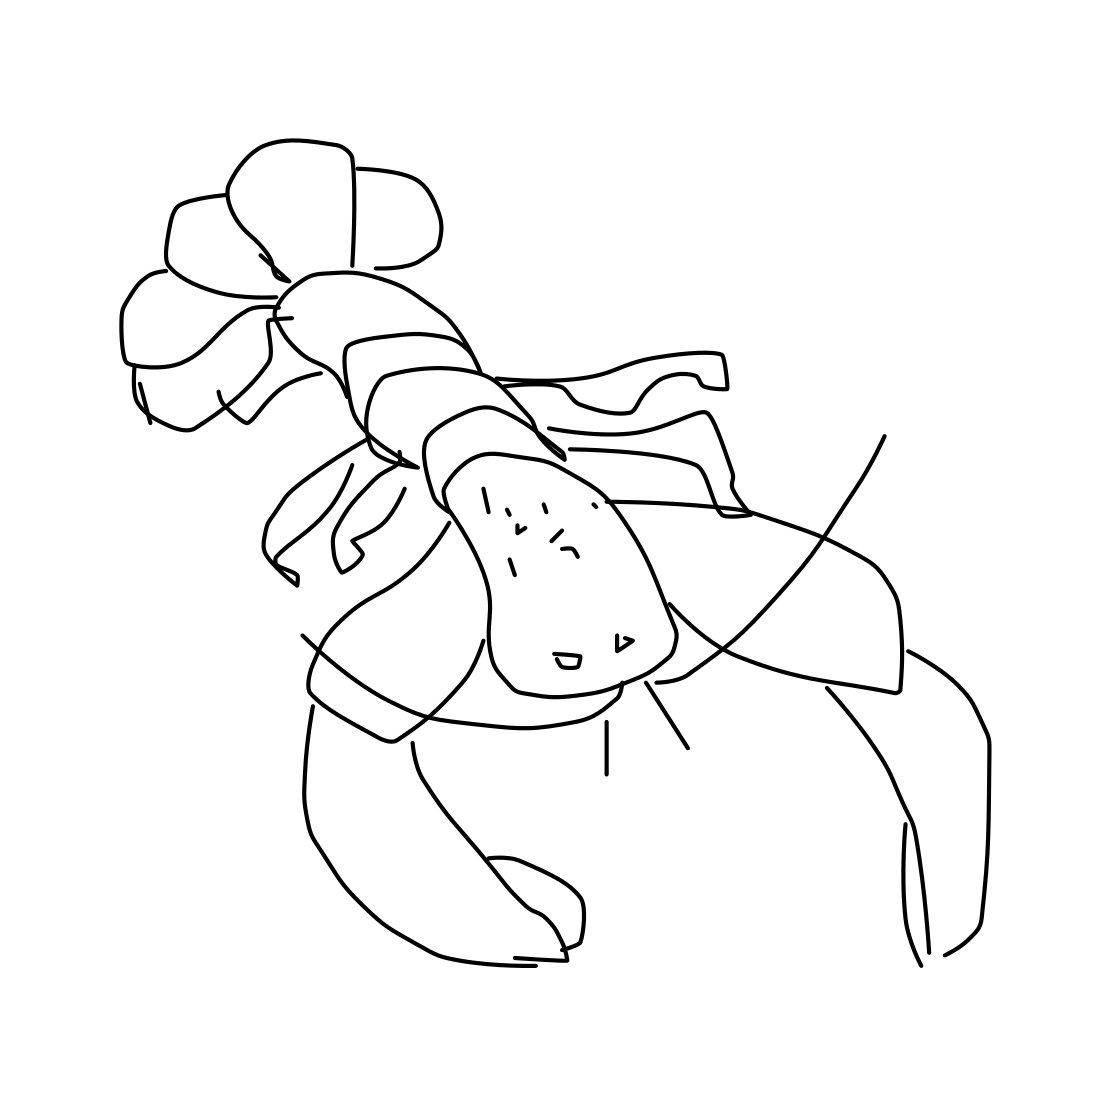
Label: lobster